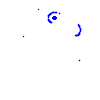
Particle: pion